Question: I have implemented my custom cell in this way:
'''
@implementation StandardCellWithImage: UITableViewCell
- (id)initWithStyle:(UITableViewCellStyle)style reuseIdentifier:(NSString *)reuseIdentifier
{
self = [super initWithStyle:style reuseIdentifier:reuseIdentifier];
if (self) {
self.backgroundView = [[UIImageView alloc] initWithImage:[UIImage imageNamed:@"Base-List"]];
_checkbox = [[UIImageView alloc] initWithFrame:CGRectMake(10, 10, 24, 24)];
_checkbox.userInteractionEnabled = YES;
[self addSubview:_checkbox];
/*textField with image/file name*/
_nameLabel = [[UITextField alloc] initWithFrame:CGRectMake(50, 10, 180, 44)];
[_nameLabel setBackgroundColor:[UIColor clearColor]];
[_nameLabel setFont:[UIFont fontWithName:@"HelveticaNeueCE-Bold" size:18.0f]];
[_nameLabel setUserInteractionEnabled:NO];
_nameLabel.keyboardType = UIKeyboardTypeAlphabet;
_nameLabel.returnKeyType = UIReturnKeyDone;
[self addSubview:_nameLabel];
}
return self;
}
'''
and i use this in tableView. The problem is than when i swap cell to delete, there appear only red minus on the left side but cell doesnt shift to right. It looks like on image below:

How can i fix this problem to shift my custom cell to the right?
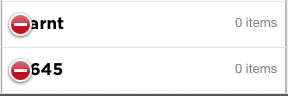
Answer: you need to just littel change in your code
'''
- (id)initWithStyle:(UITableViewCellStyle)style reuseIdentifier:(NSString *)reuseIdentifier
{
self = [super initWithStyle:style reuseIdentifier:reuseIdentifier];
if (self) {
self.backgroundView = [[UIImageView alloc] initWithImage:[UIImage imageNamed:@"Base-List"]];
_checkbox = [[UIImageView alloc] initWithFrame:CGRectMake(10, 10, 24, 24)];
_checkbox.userInteractionEnabled = YES;
[self.contentView addSubview:_checkbox]];//also change here
// [self addSubview:_checkbox];
/*textField with image/file name*/
_nameLabel = [[UITextField alloc] initWithFrame:CGRectMake(50, 10, 180, 44)];
[_nameLabel setBackgroundColor:[UIColor clearColor]];
[_nameLabel setFont:[UIFont fontWithName:@"HelveticaNeueCE-Bold" size:18.0f]];
[_nameLabel setUserInteractionEnabled:NO];
_nameLabel.keyboardType = UIKeyboardTypeAlphabet;
_nameLabel.returnKeyType = UIReturnKeyDone;
// [self addSubview:_nameLabel];
// i just did change at one line now test your code
[self.contentView addSubview:_nameLabel];
}
return self;
}
'''
i do using '[self.contentView addSubview:_nameLabel];' and working fine like:-
my UITableIVew:-

While Editing:-